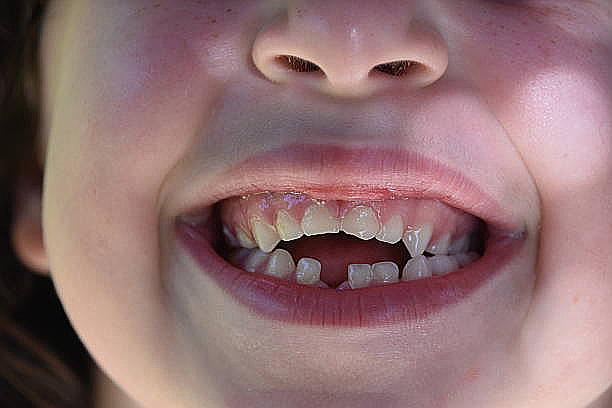
Condition: hypodontia